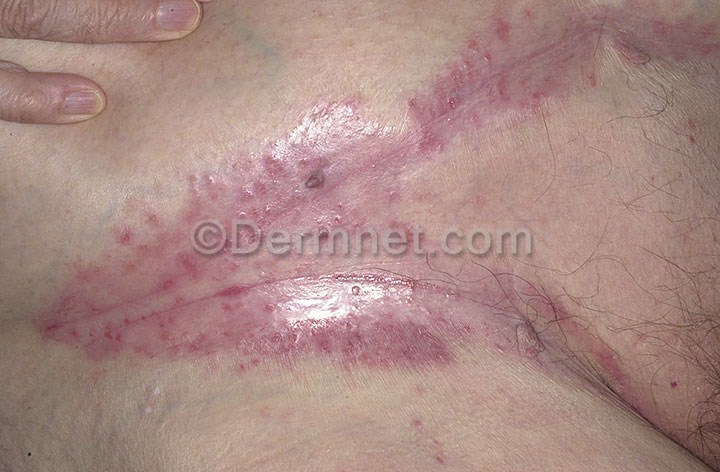
Disease: Tinea Ringworm Candidiasis and other Fungal Infections